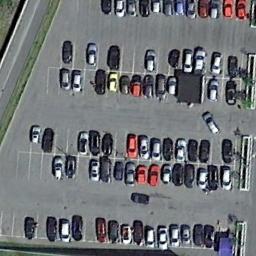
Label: parking_lot